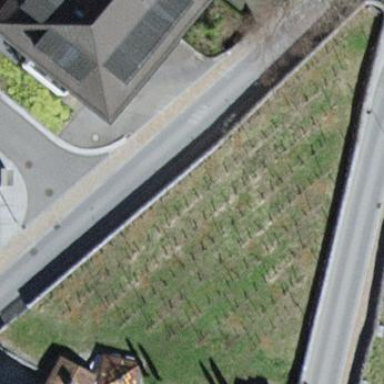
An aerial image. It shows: Vineyard growing grapes.